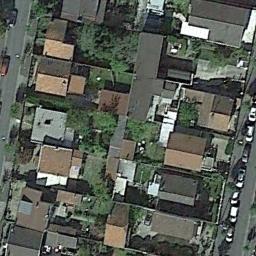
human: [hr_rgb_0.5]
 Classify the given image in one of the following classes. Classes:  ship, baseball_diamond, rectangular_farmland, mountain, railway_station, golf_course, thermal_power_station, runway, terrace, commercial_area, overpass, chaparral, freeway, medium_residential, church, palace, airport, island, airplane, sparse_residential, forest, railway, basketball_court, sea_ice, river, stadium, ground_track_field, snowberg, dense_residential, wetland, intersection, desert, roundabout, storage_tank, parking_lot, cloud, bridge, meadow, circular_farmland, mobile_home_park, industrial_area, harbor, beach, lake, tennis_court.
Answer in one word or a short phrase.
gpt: dense_residential